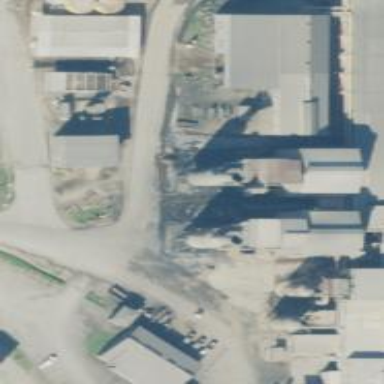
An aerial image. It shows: Industrial area with power plant.